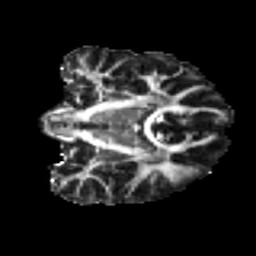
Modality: FA
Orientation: coronal
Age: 19
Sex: male
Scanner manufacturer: ge
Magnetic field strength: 3 T
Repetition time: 7.8 s
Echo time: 0.0606 s